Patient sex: M
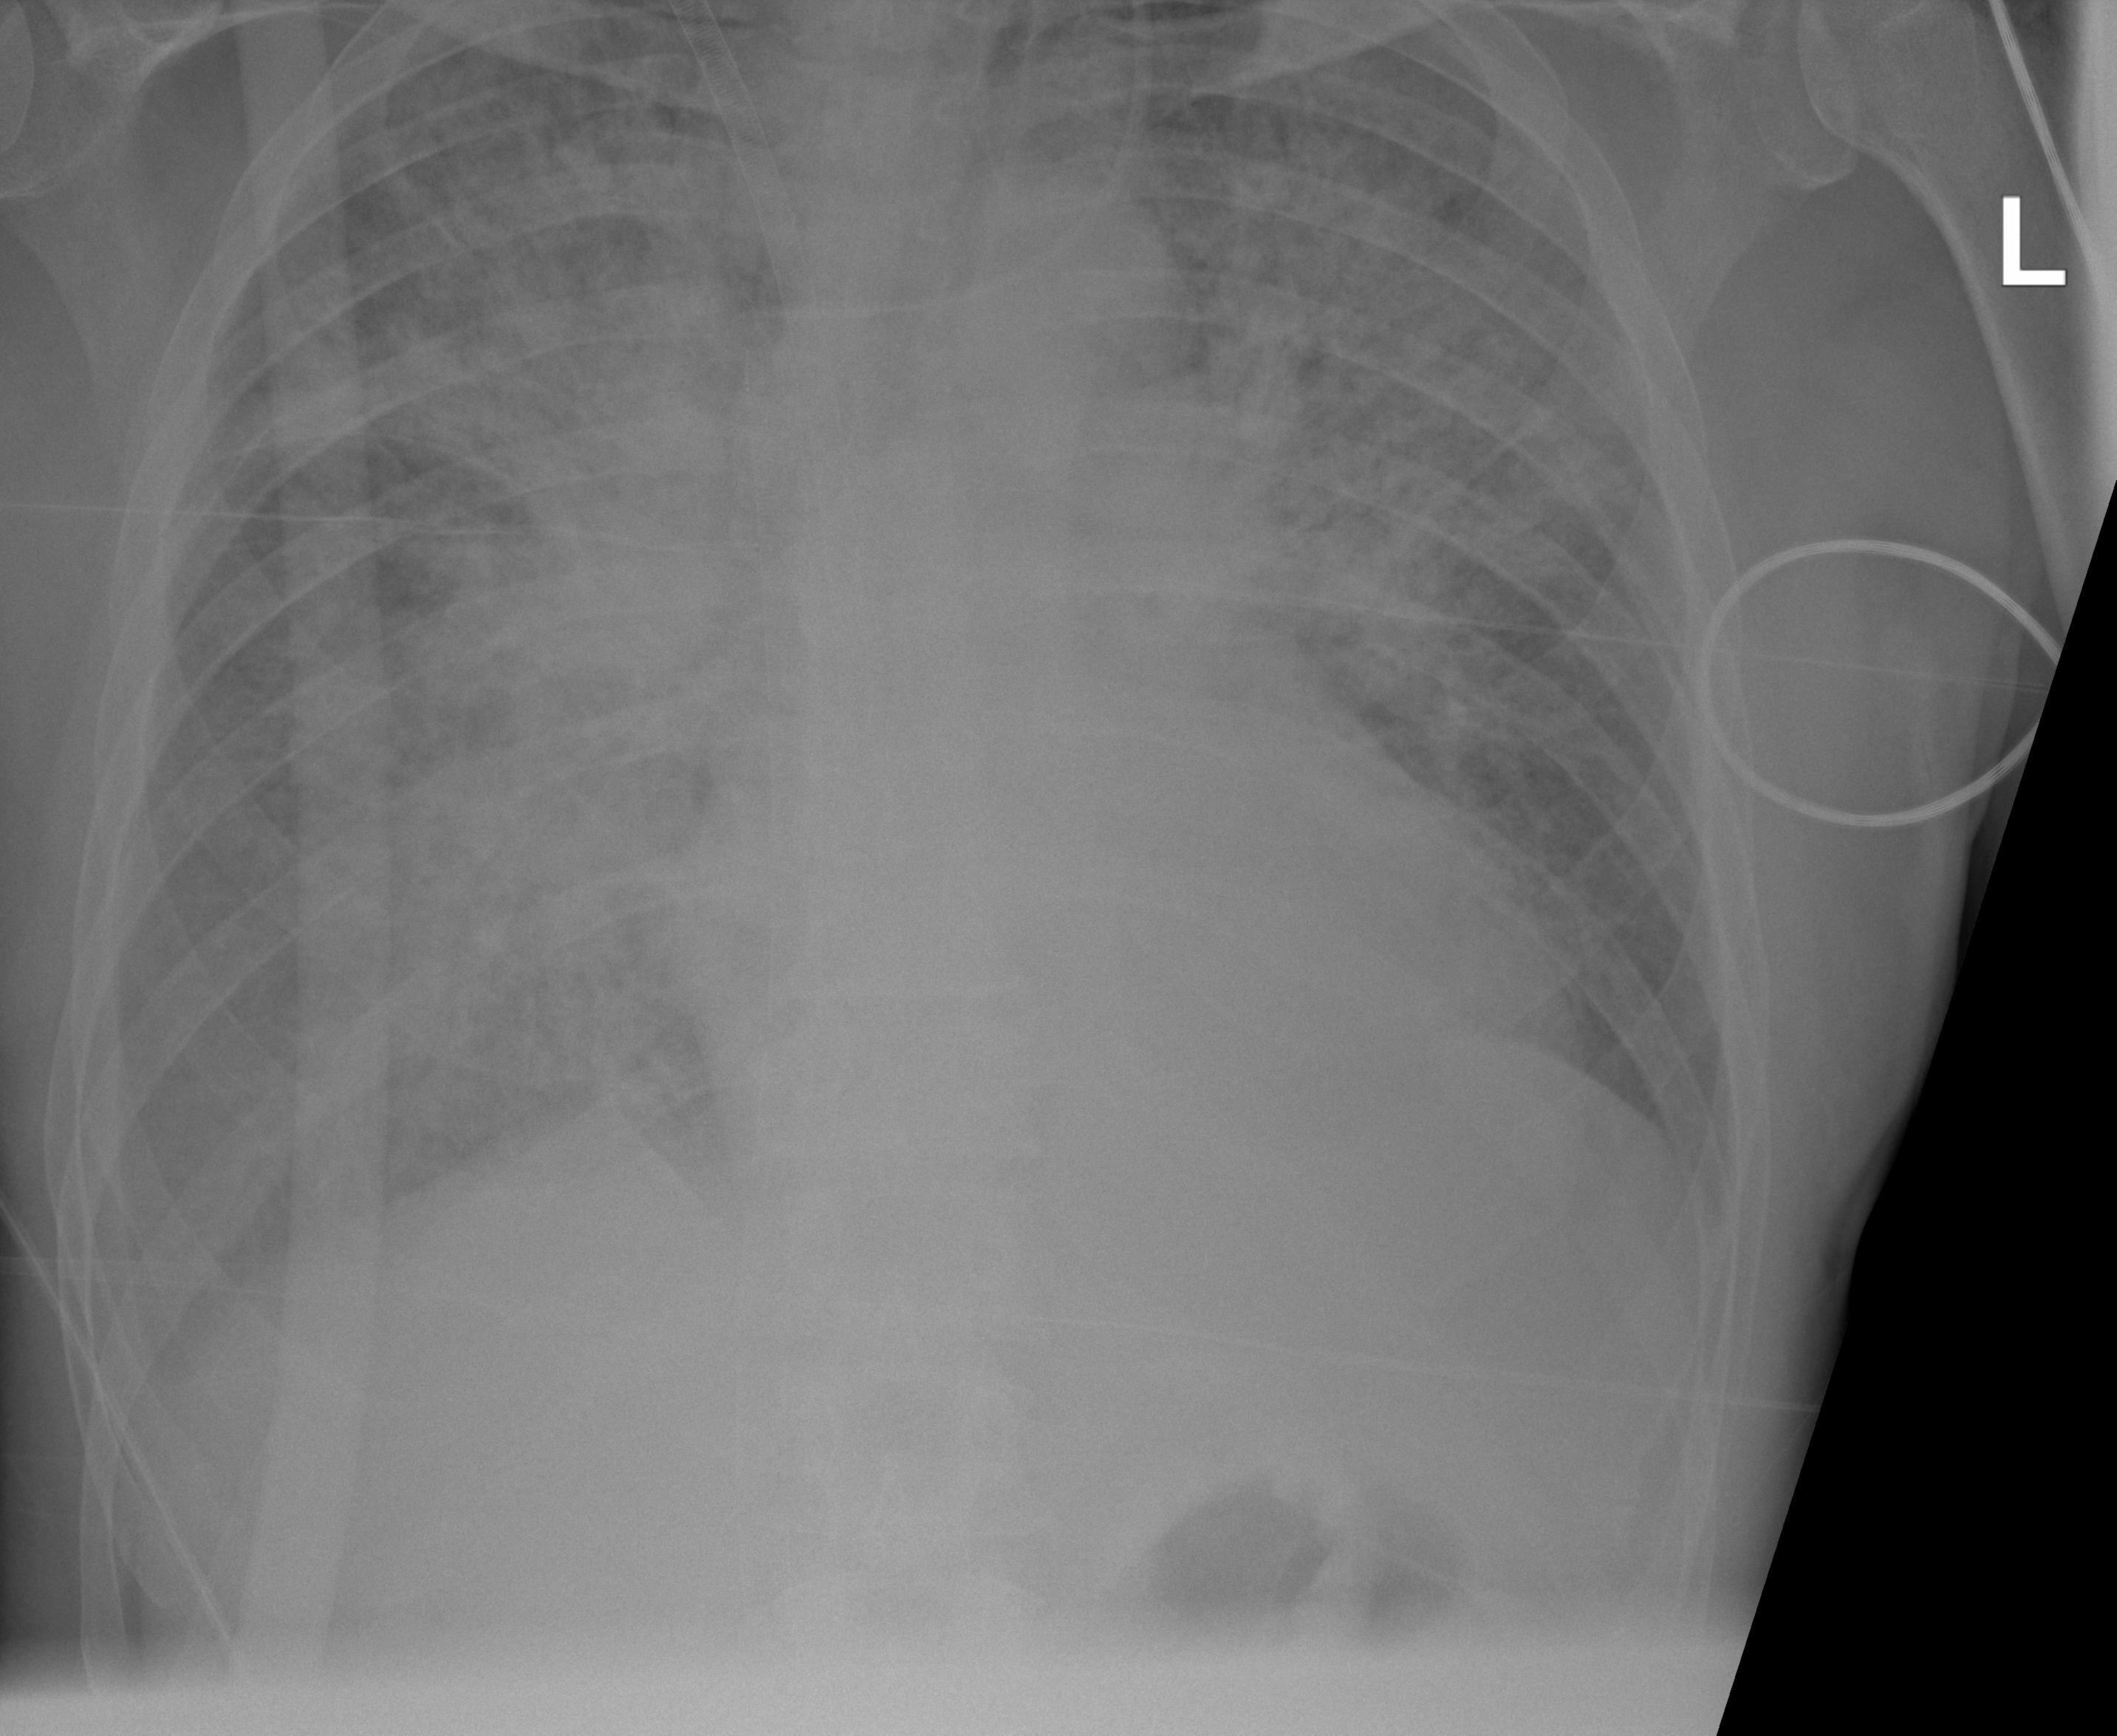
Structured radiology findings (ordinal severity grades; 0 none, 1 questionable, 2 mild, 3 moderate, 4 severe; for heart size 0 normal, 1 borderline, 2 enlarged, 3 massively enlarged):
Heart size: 2
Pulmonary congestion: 4
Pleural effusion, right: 0
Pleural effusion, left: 0
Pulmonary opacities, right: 0
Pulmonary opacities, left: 0
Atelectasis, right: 0
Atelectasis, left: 0